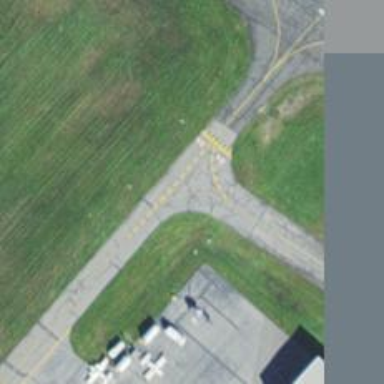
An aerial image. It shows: Asphalt taxiway in the airport.